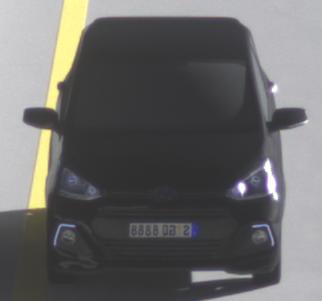
Make: Hyundai
Model: i10
Detailed model: Gen. 2
Model produced from: 2013
Model produced until: 2019
Doors: 5
Color: black
Road condition: dry road
Daytime: sunrise or sunset
Contrast: high contrast